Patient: sex F, age 51
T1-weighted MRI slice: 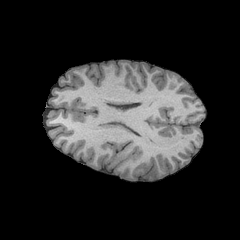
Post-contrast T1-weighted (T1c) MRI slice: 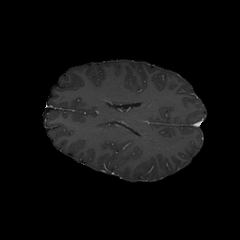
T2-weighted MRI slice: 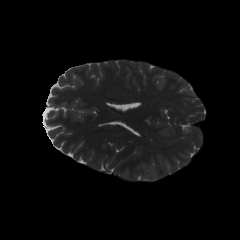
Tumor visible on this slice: no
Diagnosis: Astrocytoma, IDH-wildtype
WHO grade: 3